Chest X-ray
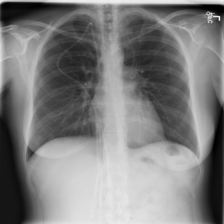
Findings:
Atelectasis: negative
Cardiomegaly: negative
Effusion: negative
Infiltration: positive
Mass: negative
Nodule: negative
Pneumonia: negative
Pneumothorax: negative
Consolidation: negative
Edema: negative
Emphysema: negative
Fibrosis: negative
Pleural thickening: negative
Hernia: negative